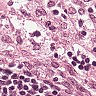
Metastatic tissue present: no